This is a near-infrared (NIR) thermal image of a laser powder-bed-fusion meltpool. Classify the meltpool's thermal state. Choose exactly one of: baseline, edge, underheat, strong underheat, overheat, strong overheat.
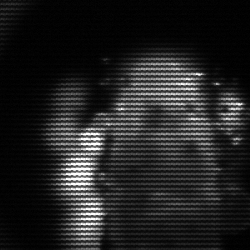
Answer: strong underheat